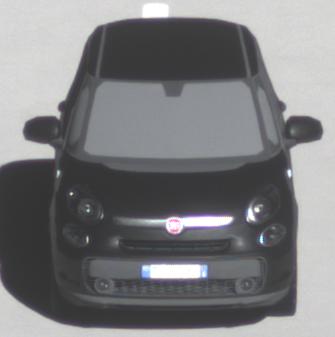
Make: Fiat
Model: 500L 1.4 16V
Detailed model: 500L (199)
Model produced from: 2012/10
Model produced until: 2017/05
Doors: 5
Color: black
Road condition: dry road
Daytime: morning or afternoon
Contrast: high contrast